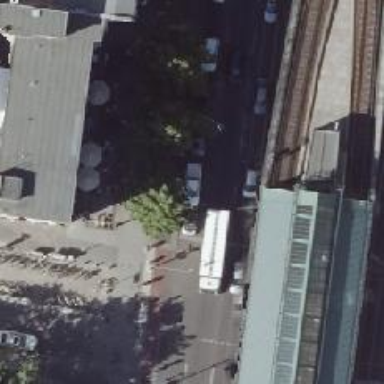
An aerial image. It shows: Taxi stand.